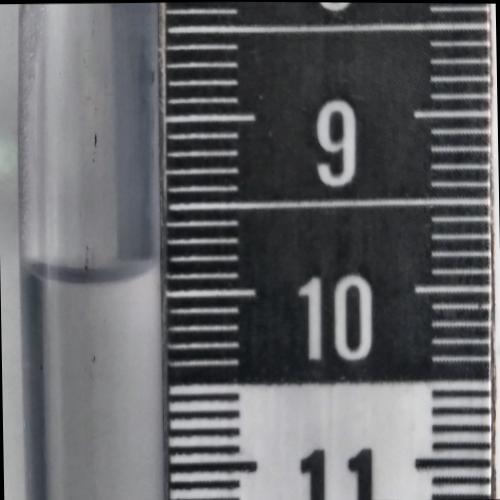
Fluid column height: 9.9 cm